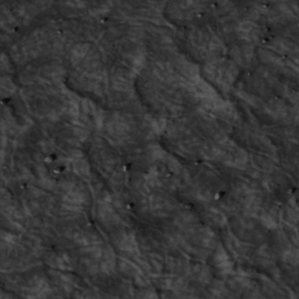
Label: non_frost